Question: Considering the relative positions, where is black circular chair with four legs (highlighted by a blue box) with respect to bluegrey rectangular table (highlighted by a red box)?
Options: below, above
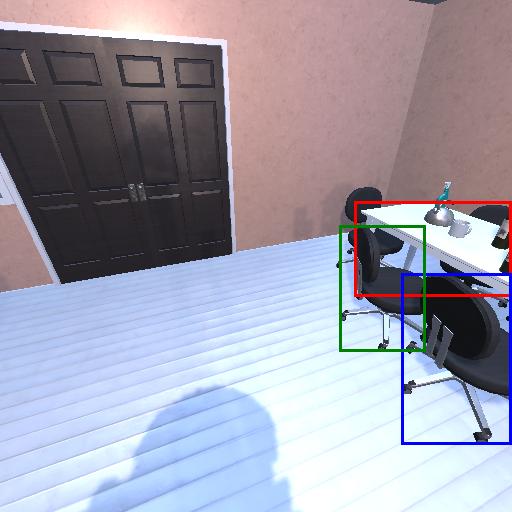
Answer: below